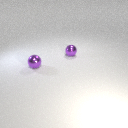
small purple metal sphere to the left of small purple metal sphere